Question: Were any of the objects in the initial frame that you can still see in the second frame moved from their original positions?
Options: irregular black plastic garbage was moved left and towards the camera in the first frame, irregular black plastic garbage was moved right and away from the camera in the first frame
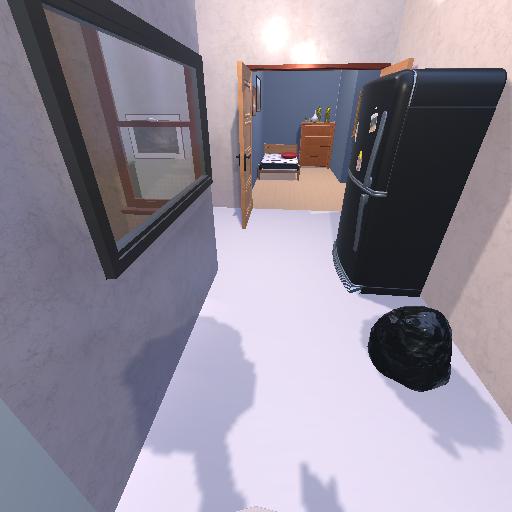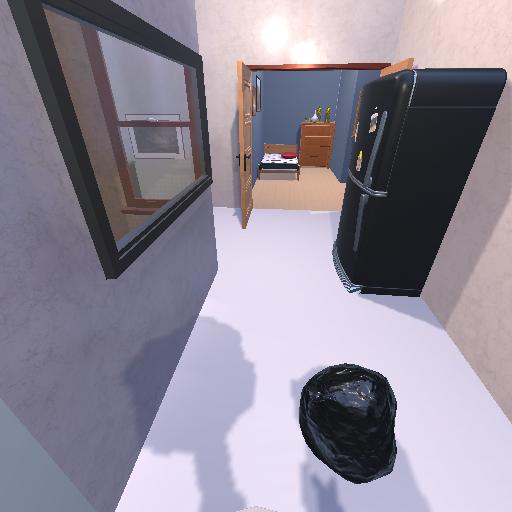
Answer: irregular black plastic garbage was moved left and towards the camera in the first frame